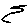
Label: zigzag